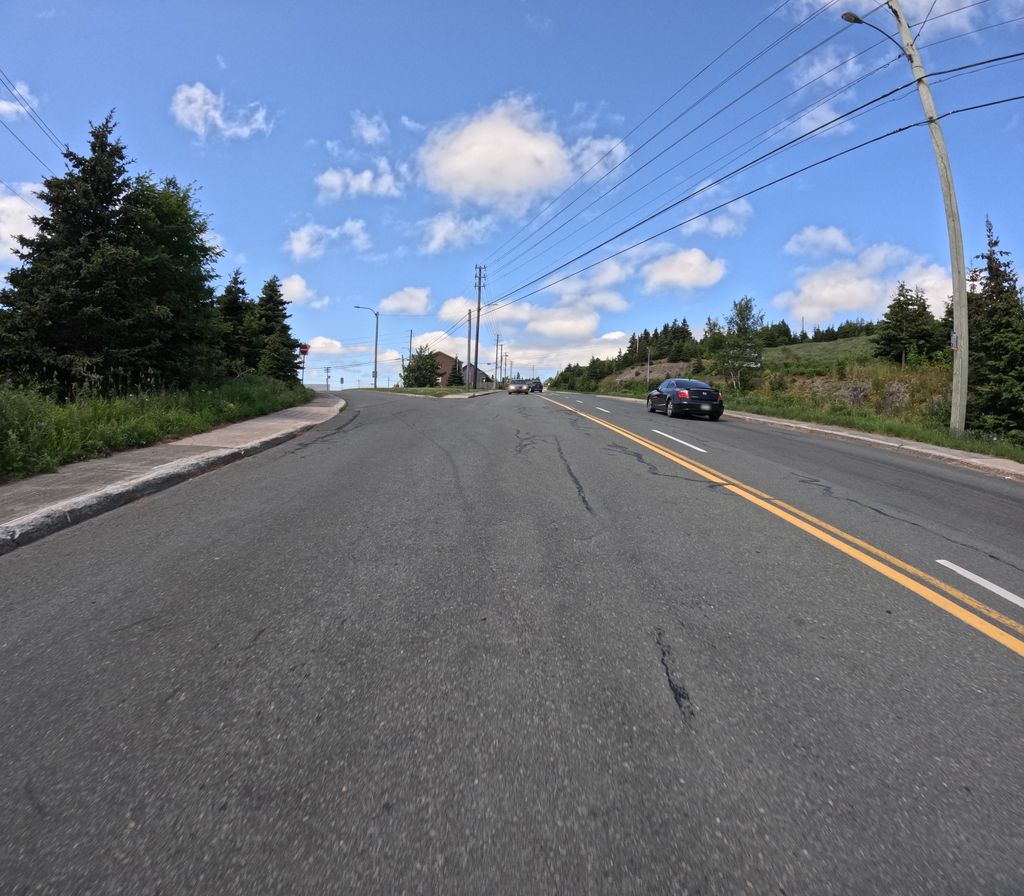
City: st_johns